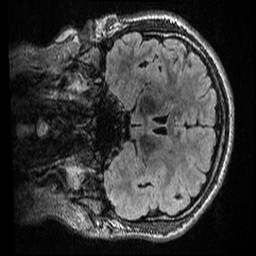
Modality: T2w
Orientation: coronal
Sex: male
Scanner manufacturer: ge
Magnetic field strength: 3 T
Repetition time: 6 s
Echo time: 0.1282 s